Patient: sex M, age 60
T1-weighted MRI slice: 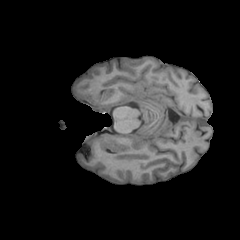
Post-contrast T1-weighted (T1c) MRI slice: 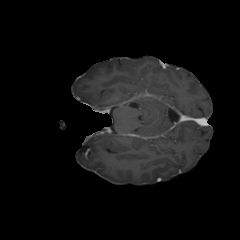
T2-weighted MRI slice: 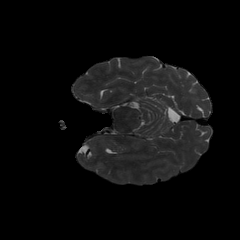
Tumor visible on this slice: no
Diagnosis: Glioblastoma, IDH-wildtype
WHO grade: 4